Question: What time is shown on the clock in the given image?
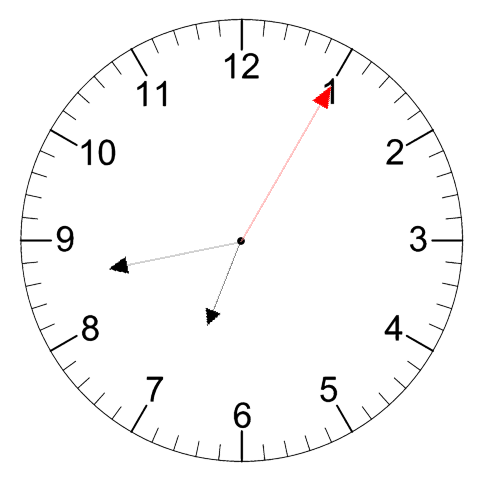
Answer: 06:43:05